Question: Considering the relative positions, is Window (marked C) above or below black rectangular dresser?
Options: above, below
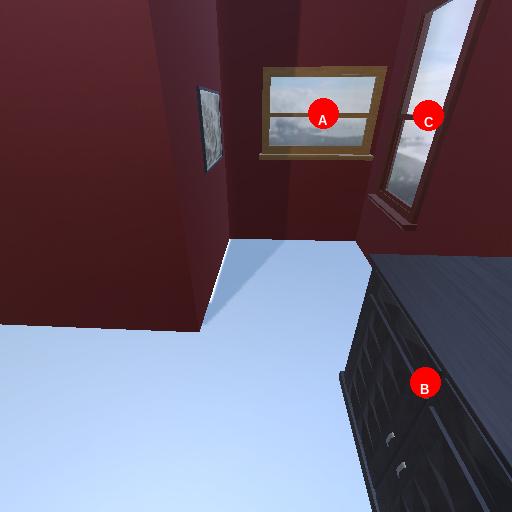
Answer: above